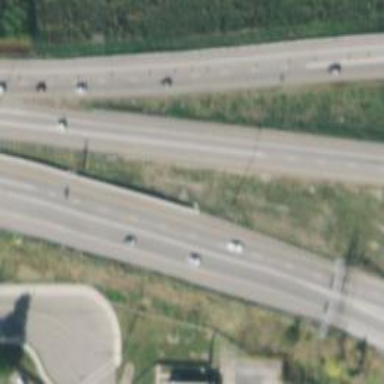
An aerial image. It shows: Motorway junction.